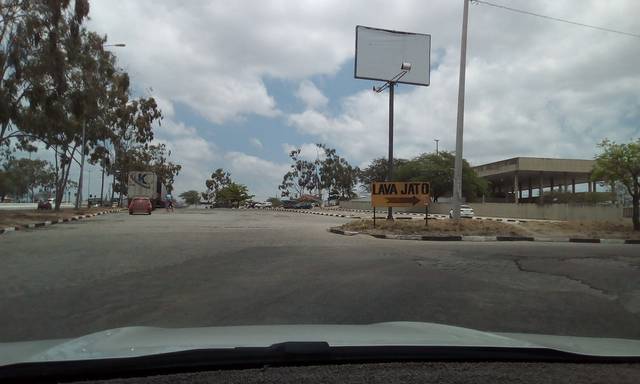
Region: Brazil
Coordinates: -8.294, -35.987